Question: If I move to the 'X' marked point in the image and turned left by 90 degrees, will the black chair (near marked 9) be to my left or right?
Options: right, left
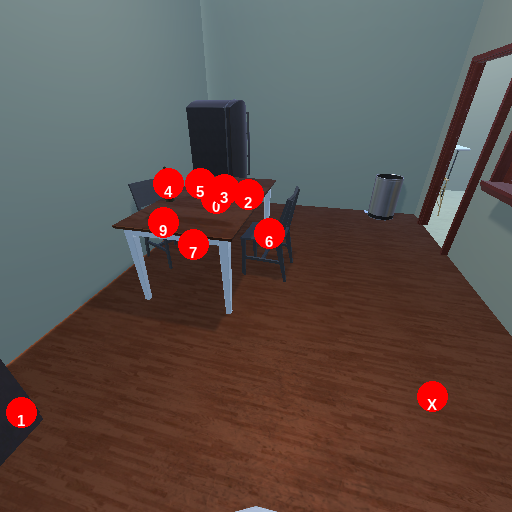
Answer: right